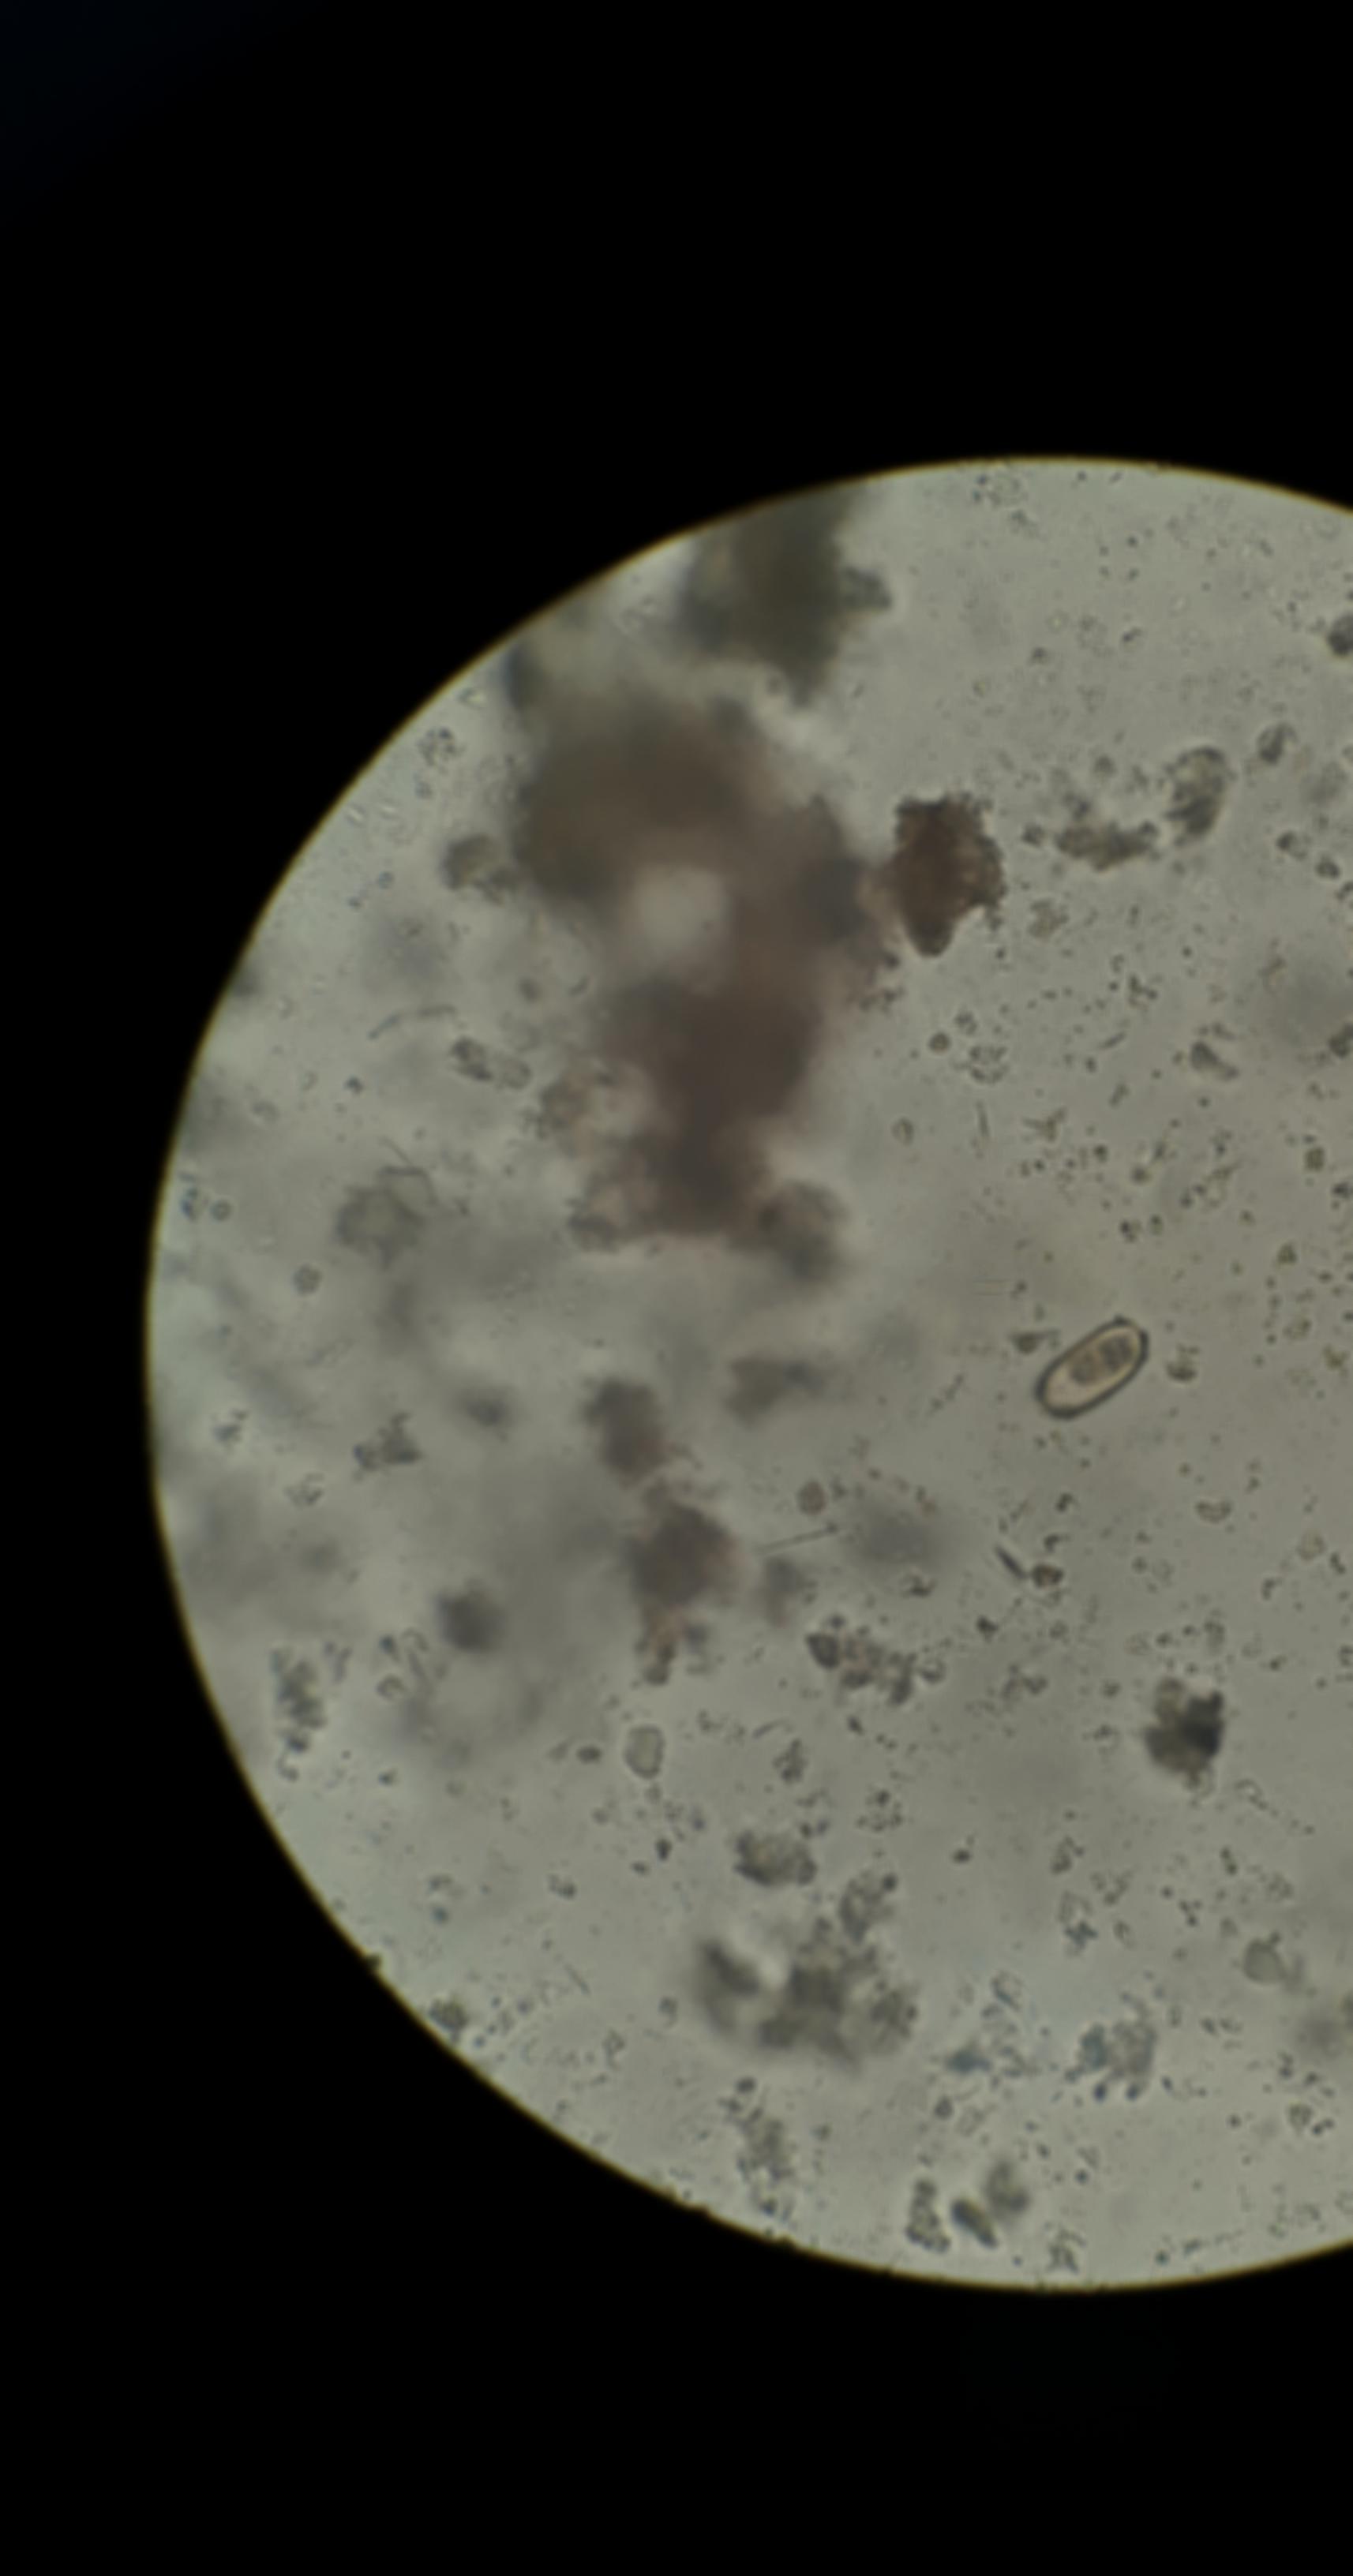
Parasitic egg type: Capillaria philippinensis